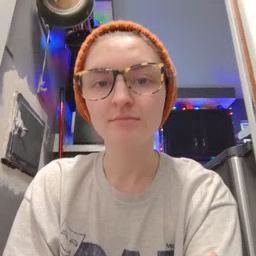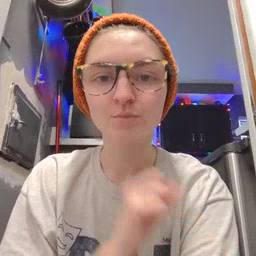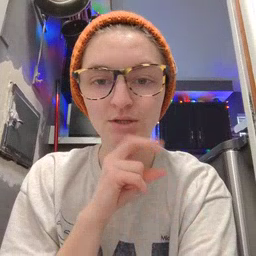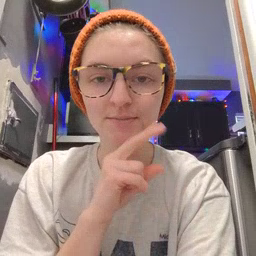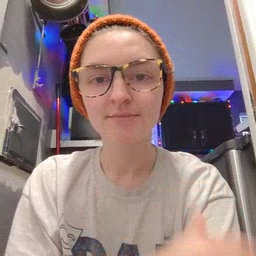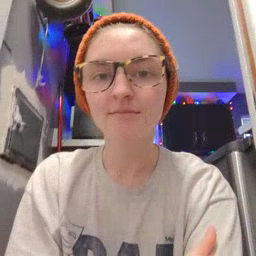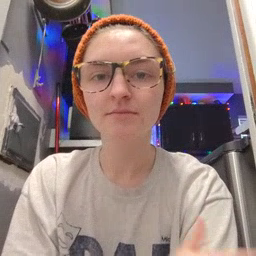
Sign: frog